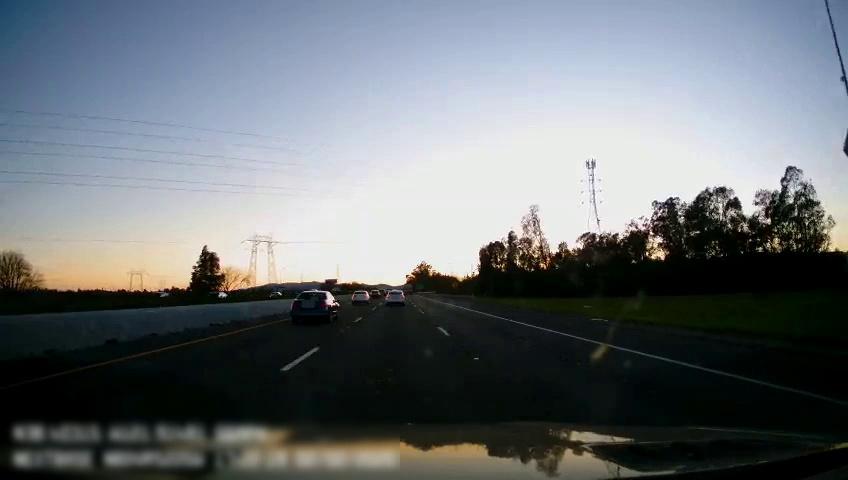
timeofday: Day
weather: Sunny
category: Drivable Space
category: Vehicles | Car
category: Vehicles | Car
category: Vehicles | SUV
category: Vehicles | Car
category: Vehicles | Car
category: Vehicles | Car
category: Vehicles | Truck
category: Lanes | Current Lane
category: Lanes | Current Lane
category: Lanes | Alternate Lane
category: Lanes | Alternate Lane